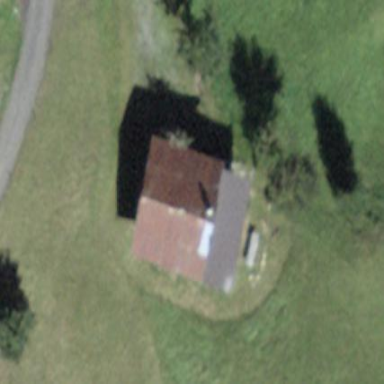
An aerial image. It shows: Barn.